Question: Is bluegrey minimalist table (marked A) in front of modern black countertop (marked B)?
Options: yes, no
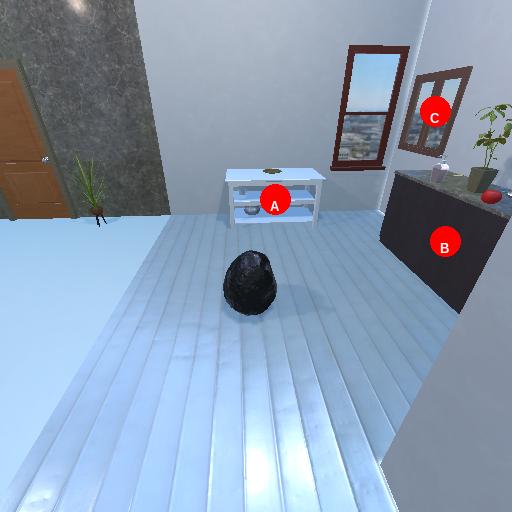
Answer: yes